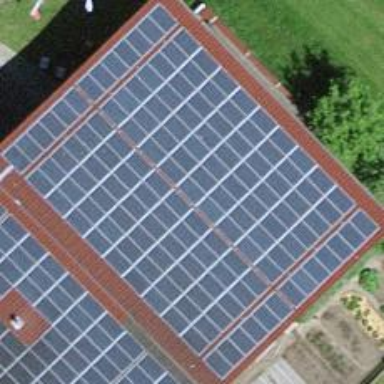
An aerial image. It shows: Solar power generator utilizing photovoltaic technology with solar photovoltaic panels.